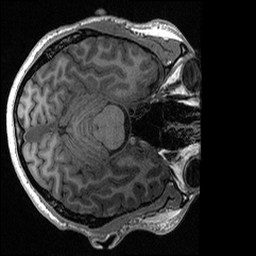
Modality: T1w
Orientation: axial
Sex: male
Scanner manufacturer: ge
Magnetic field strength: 3 T
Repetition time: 0.0064 s
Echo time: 0.00281 s